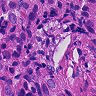
Metastatic tissue present: yes